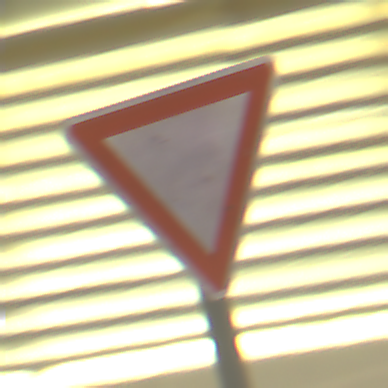
Verkehrszeichen: VorfahrtGewaehren
Umgebung: Outdoor, Urban
Tageszeit: SunriseSunset
Wetter: PartlyCloudy
Licht: Artificial
Jahreszeit: NotSpecified
Kontrast: HighContrast